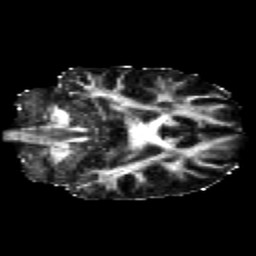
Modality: FA
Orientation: coronal
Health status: healthy
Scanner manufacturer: siemens
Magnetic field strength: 3 T
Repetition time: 12 s
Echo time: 0.092 s